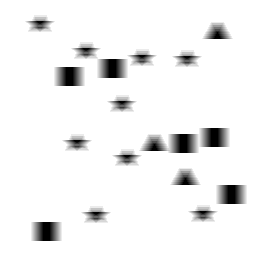
Squares: 6
Triangles: 3
Stars: 9
Total shapes: 18